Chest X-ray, PA view. Patient: 17 years old, sex F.
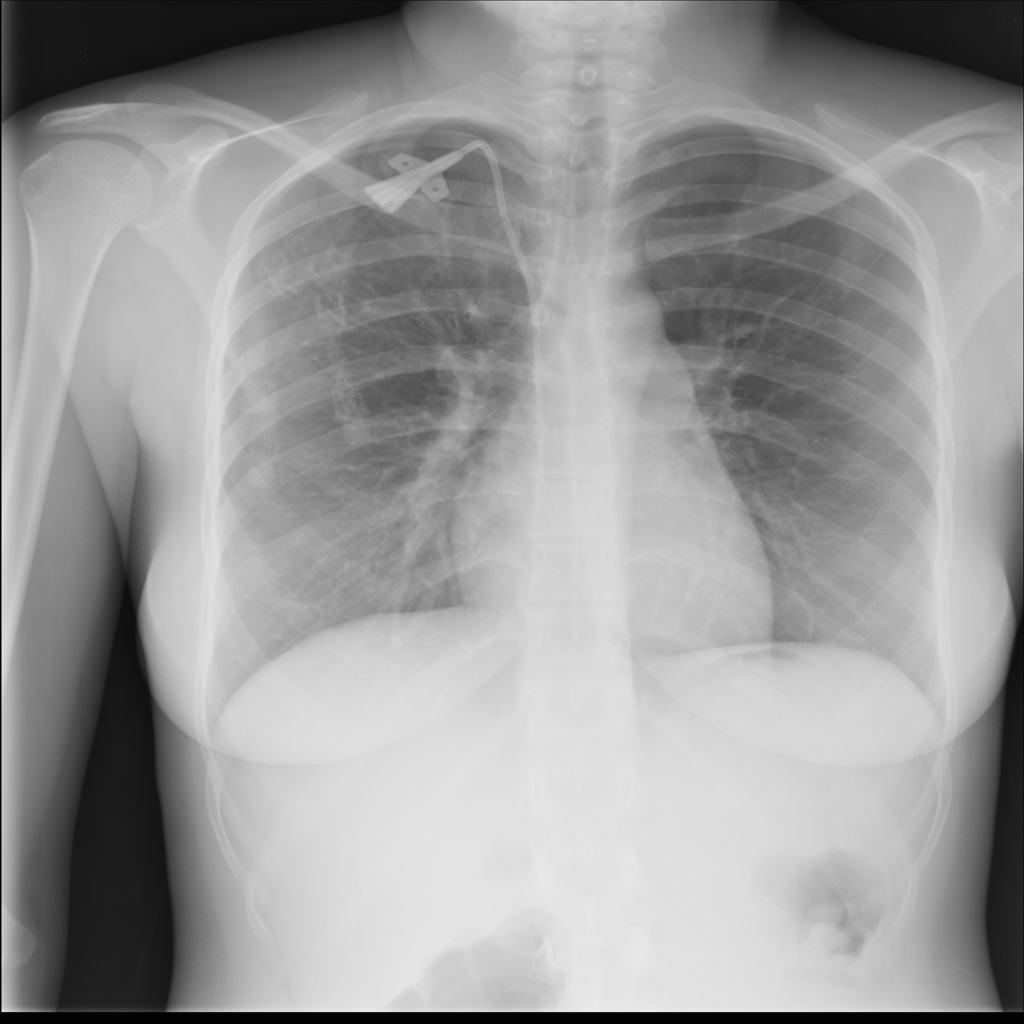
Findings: No Finding